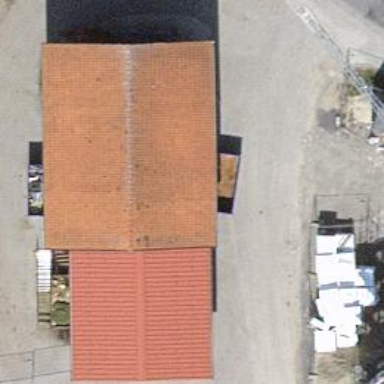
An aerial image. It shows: Recycling center for various types of waste.